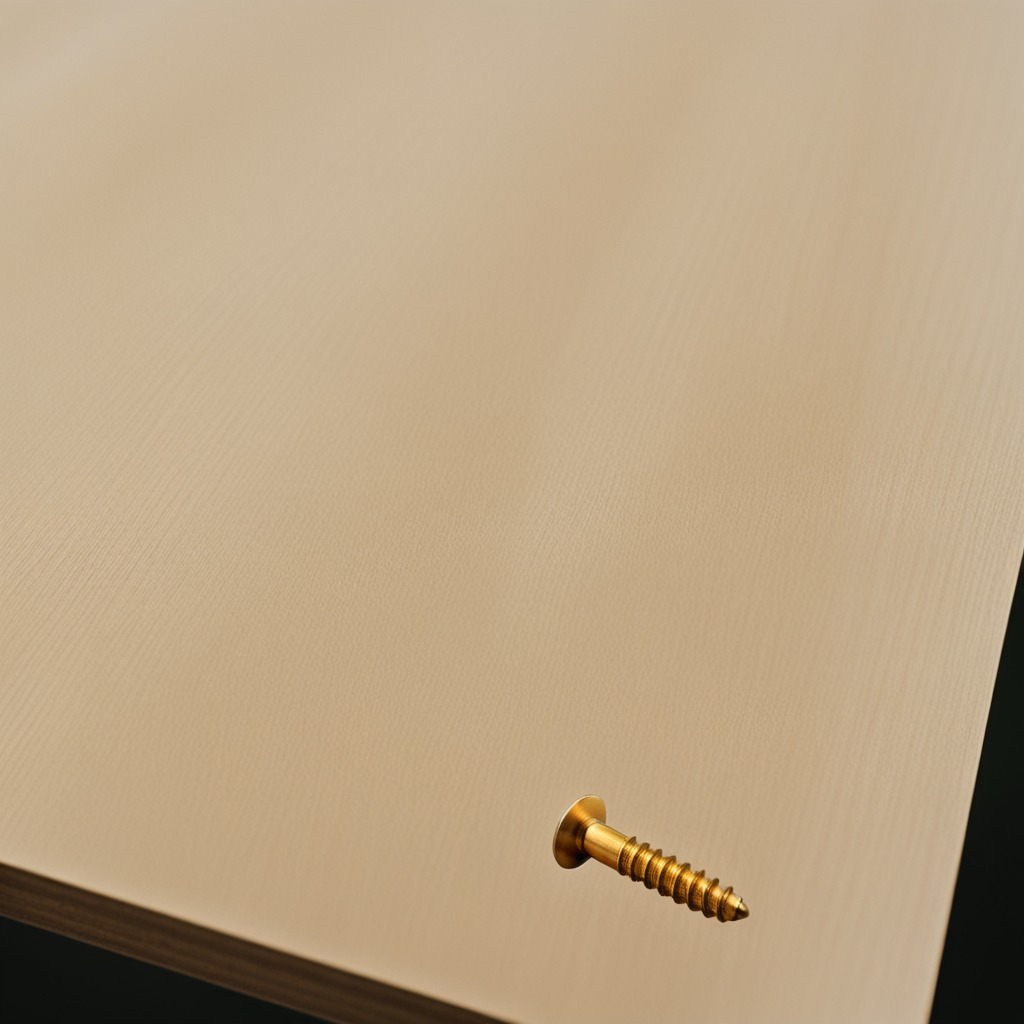
A metal screw is lying on the plywood surface in a paint workshop lit by afternoon window light.